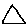
Label: triangle